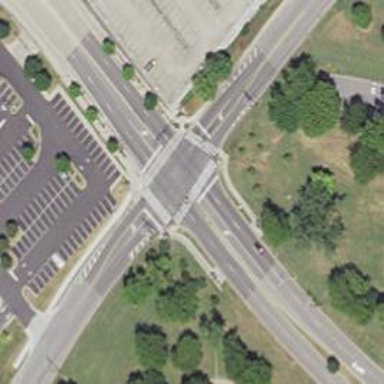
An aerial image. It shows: Marked road crossing.